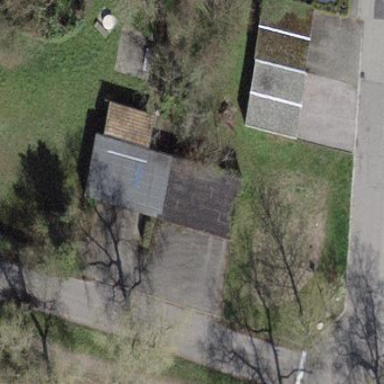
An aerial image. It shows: Group of garages.